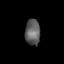
Tissue: lung
Cell type: Others
Senescence score: 0.5848
Nuclear area (px): 380
Mean DAPI intensity: 95.097